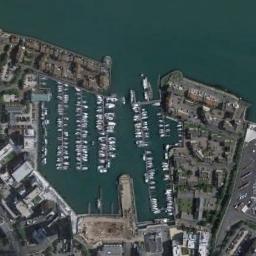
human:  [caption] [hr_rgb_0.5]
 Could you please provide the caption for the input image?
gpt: Many ships are in the harbor .

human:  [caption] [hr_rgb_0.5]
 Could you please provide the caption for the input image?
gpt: There are many boats moored on the sea surrounded by buildings, And the port connects to the ocean .

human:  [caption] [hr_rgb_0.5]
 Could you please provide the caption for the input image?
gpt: The harbor of the harbor is very narrow .

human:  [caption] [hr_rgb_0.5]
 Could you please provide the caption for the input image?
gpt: The harbor with lots of neatly docked boats is surrounded by a dense residential area and the color of the waters is green .

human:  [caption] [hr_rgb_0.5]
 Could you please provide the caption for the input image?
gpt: There are many boats at the harbor with many buildings around .